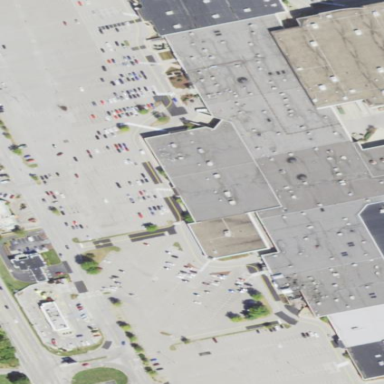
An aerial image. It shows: Mall building.